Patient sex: F
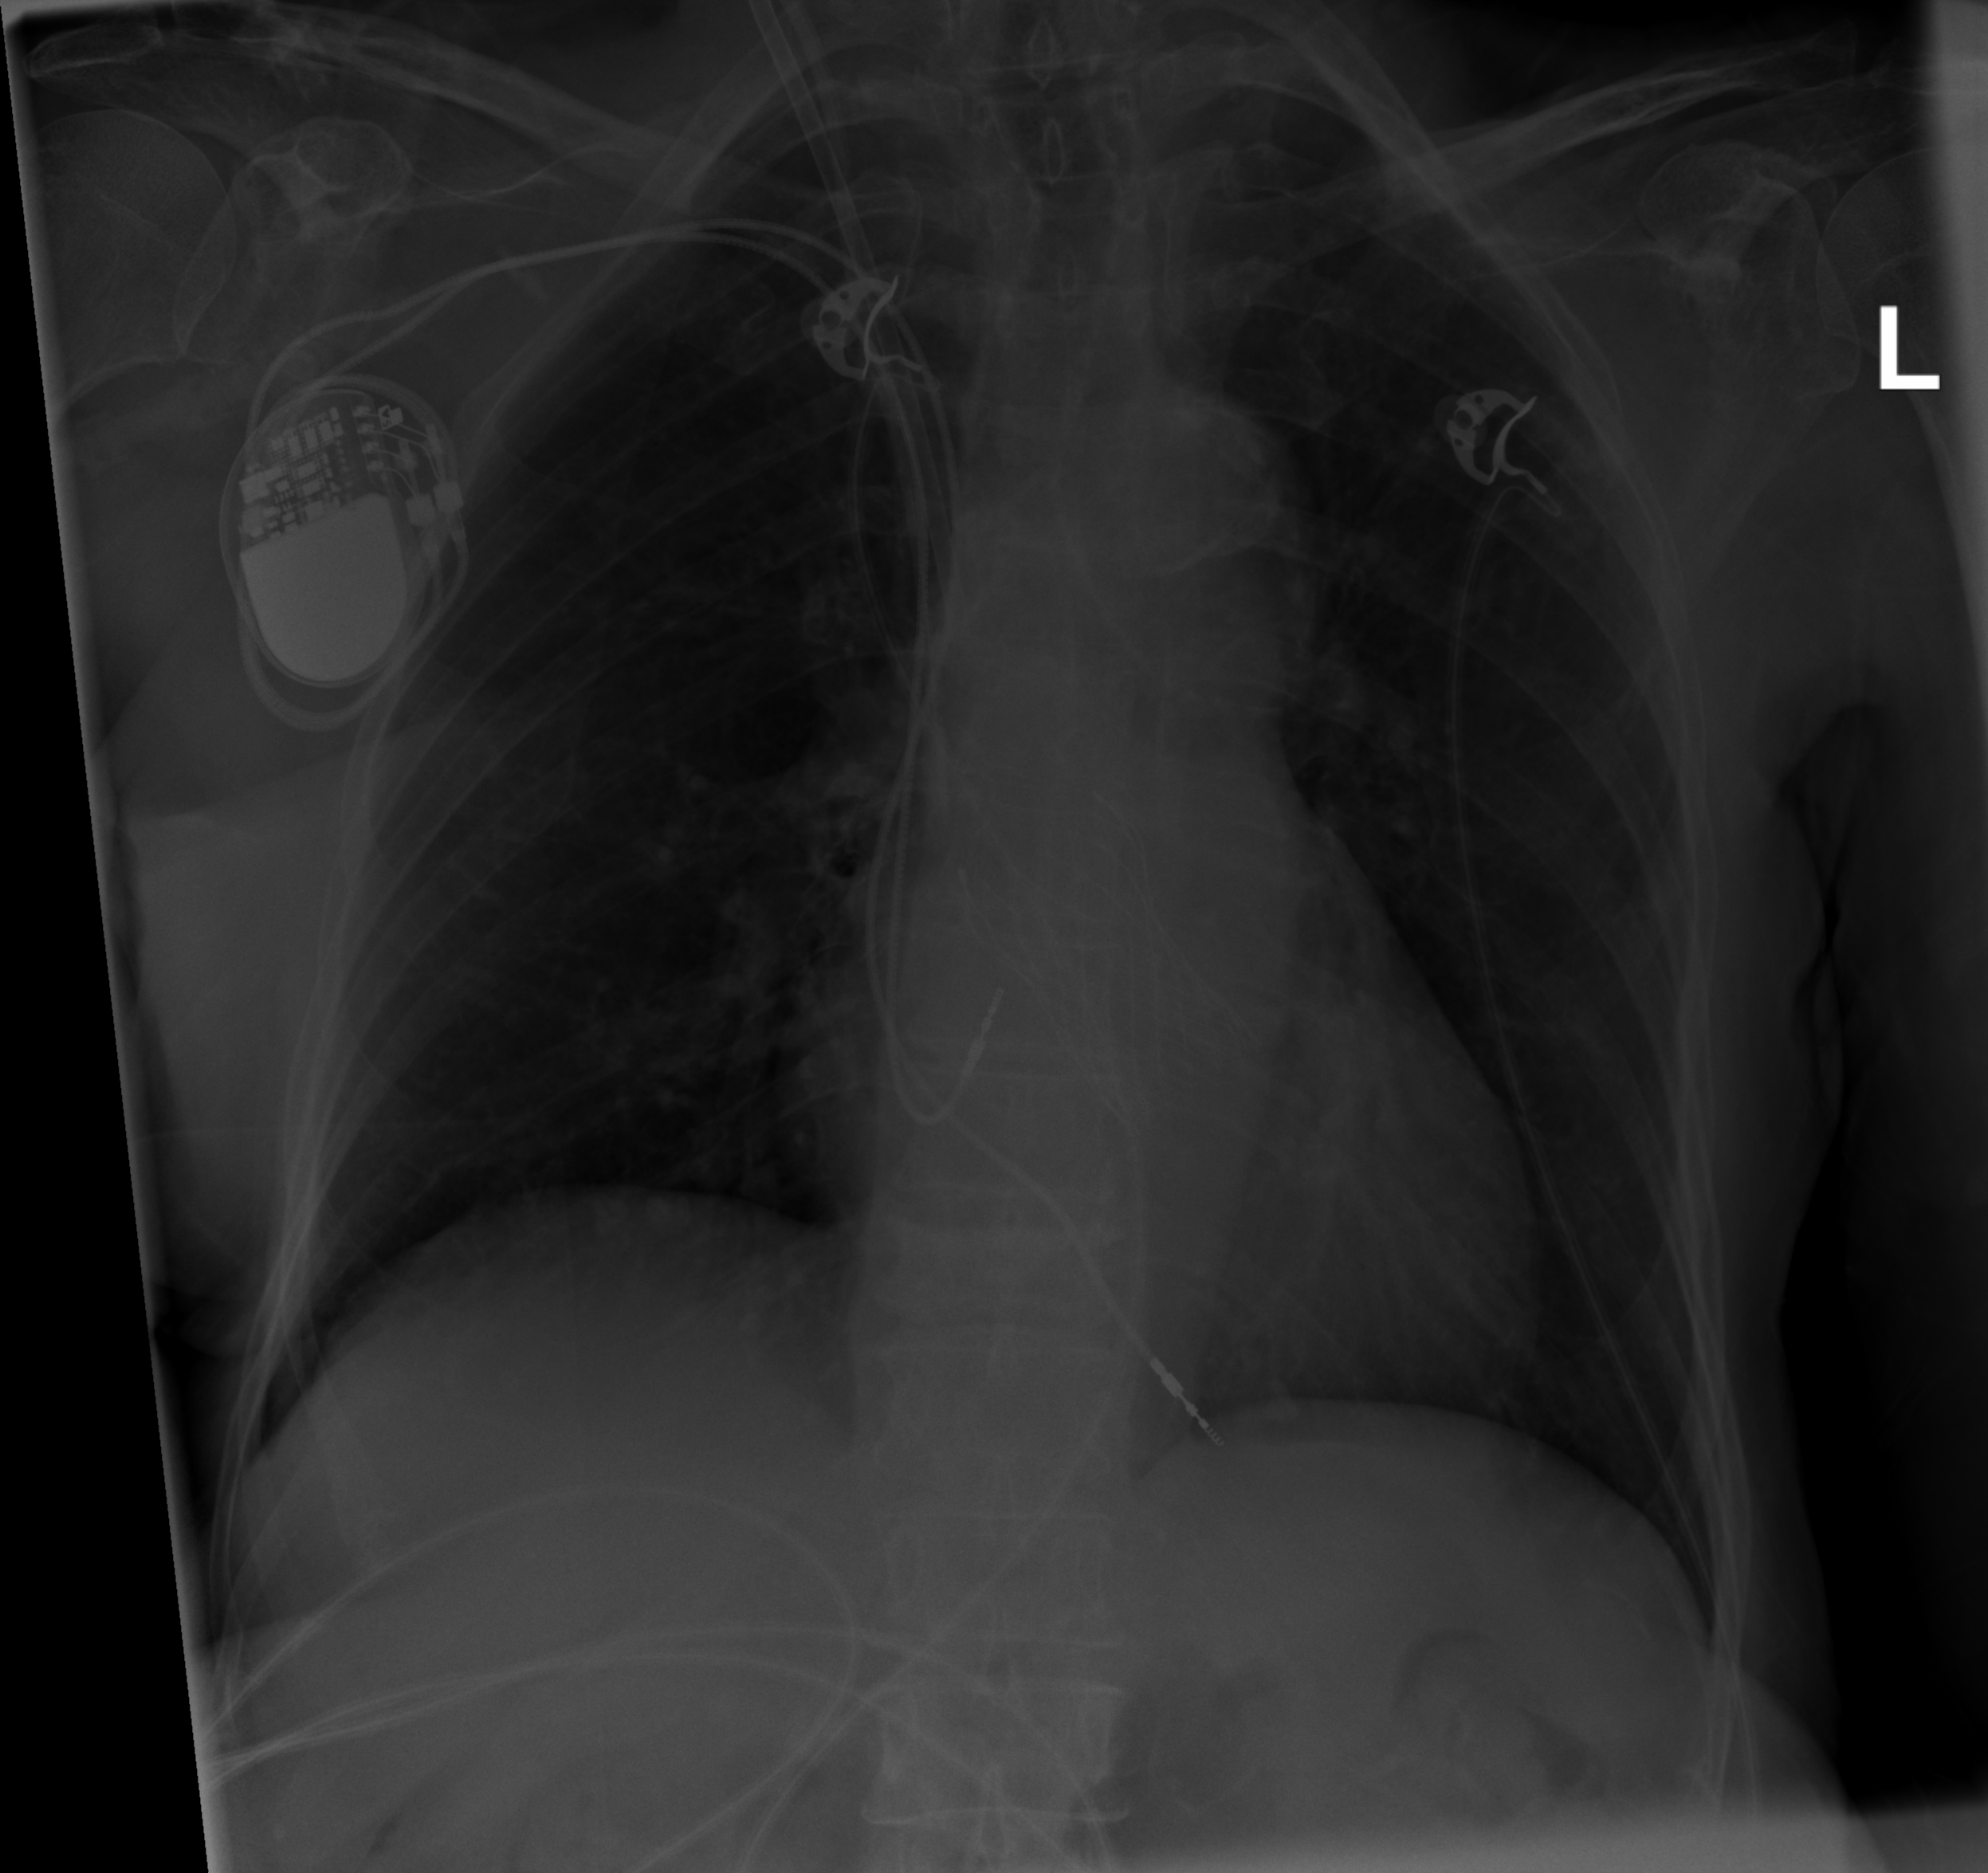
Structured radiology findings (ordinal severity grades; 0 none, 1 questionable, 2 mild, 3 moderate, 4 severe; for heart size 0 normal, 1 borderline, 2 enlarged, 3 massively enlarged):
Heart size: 0
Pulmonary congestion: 0
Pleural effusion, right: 0
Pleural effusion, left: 0
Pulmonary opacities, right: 0
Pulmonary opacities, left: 0
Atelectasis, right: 0
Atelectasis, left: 0